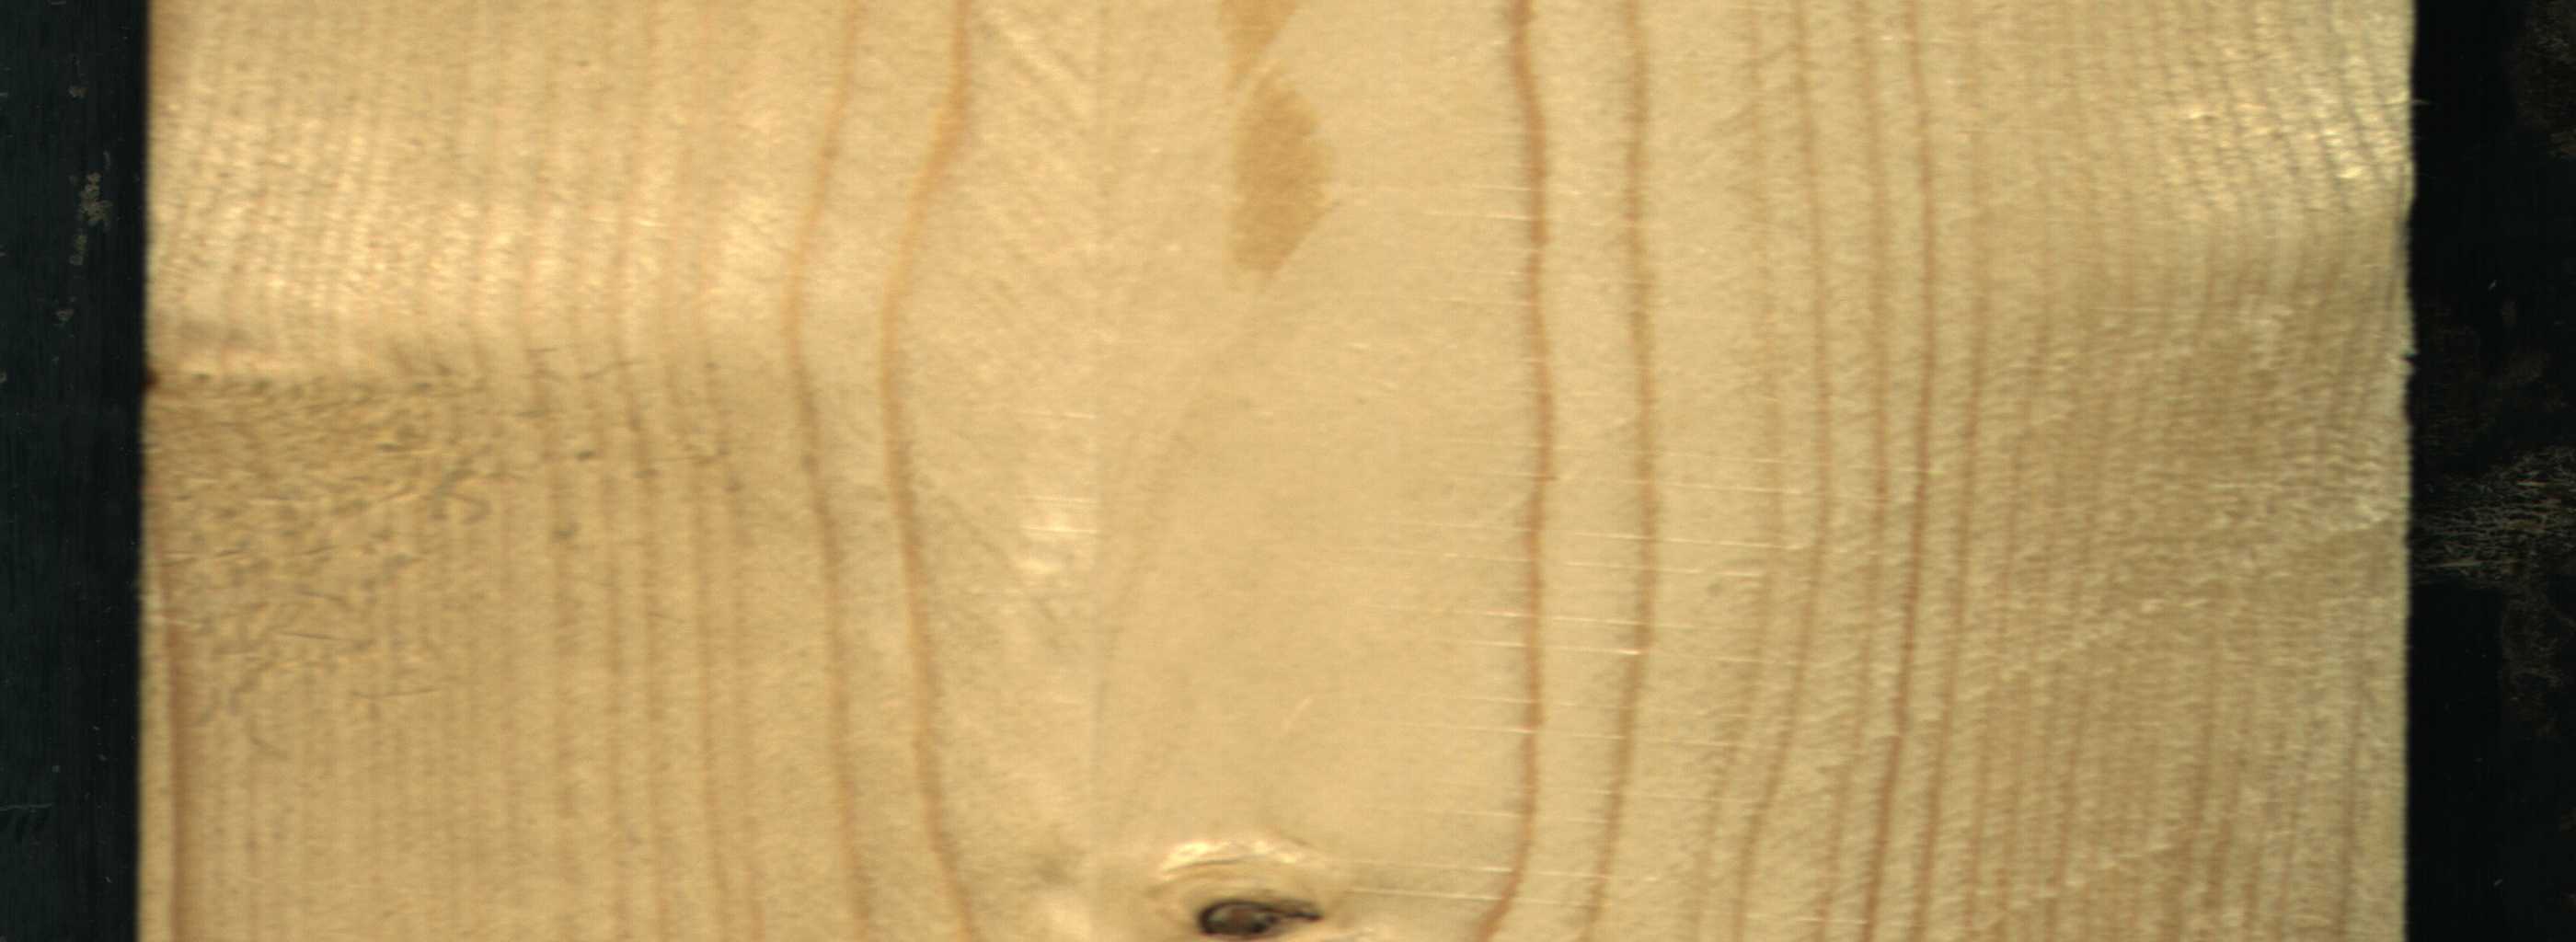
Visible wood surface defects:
Dead_Knot